Question: In this wheel we have 6 pieces. The top of the wheel is the specific point. The specific point gives information of pieces. Now it gives information of the blue piece. So if i click on one of the piece for example purple, i need that purple piece to goes to the specific point and automatically go into the given information about the purple piece.

'''
CGFloat topPositionAngle = radiansToDegrees(atan2(view.transform.a, view.transform.b));
'''
1. -180 - pink
2. -120 - blue
3. -60 - orange
4. 0 - purple
5. 60 - yellow
6. 120 - green
Now the topPositionAngle shows -120 = blue, when purple comes to the specific point it shows 0.
'''
UITouch *touch = [touches anyObject];
CGPoint currentTouchPoint = [touch locationInView:view];
CGFloat currentAngle = radiansToDegrees(atan2(currentTouchPoint.x, currentTouchPoint.y));
CGFloat angleTransform = ???
CGAffineTransform current = view.transform;
[UIView animateWithDuration:0.2f animations:^{
[view setTransform:CGAffineTransformRotate(current, angleTransform)];
}];
'''
How can we get the automatically rotation to the specific point? Just like app (see the following youtube link) something similar to the video from 0:21 - 0:25 min.
<URL>
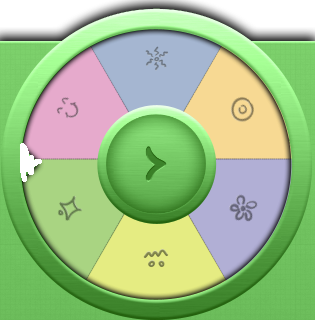
Answer: You Need to Know touched Point Angle:
'''
CGFloat touchedPointAngle = atan2f(touchPoint.y - centerSuper.y, touchPoint.x - centerSuper.x) + M_PI;
if ((touchedPointAngle < sliceInRadians) && (touchedPointAngle > 0)) {
angleTransform = sliceInRadians;
} else if ...
'''
Then you can transform.